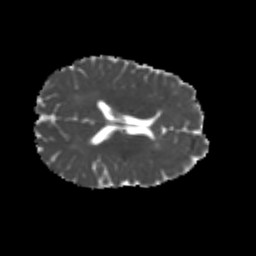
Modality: MD
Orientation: axial
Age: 22
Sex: female
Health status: healthy
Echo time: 0.074 s